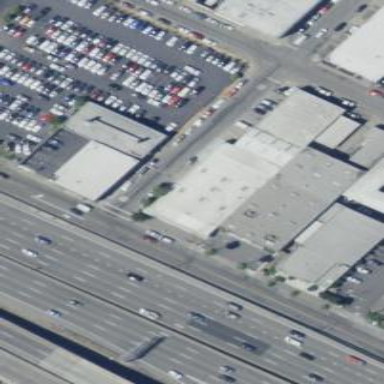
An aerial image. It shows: Commercial building.